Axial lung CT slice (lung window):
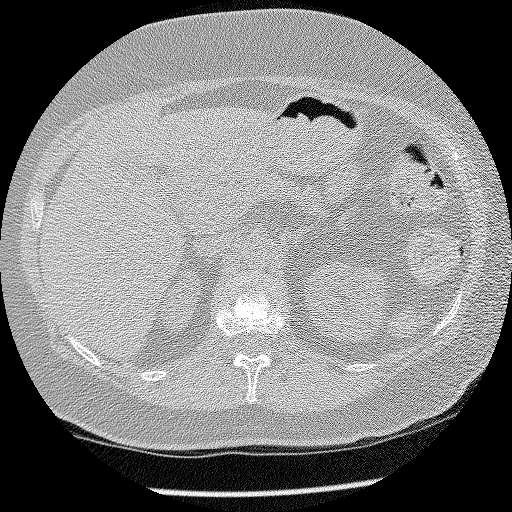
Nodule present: no